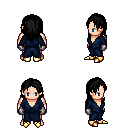
a pixel art fantasy rpg character, male body template, human, light skin, blue robe, red pants, black long hairstyle, metal gloves, gold boots, four views (front, back, left, right), 2x2 character sprite sheet, small pixel art, hard edges, no anti-aliasing